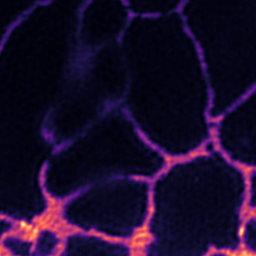
Label: Super-resolution ER image